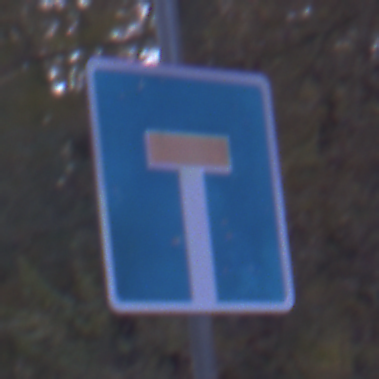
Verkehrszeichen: Sackgasse
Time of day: Night
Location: Outdoor (Suburban)
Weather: PartlyCloudy
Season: NotSpecified
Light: Artificial